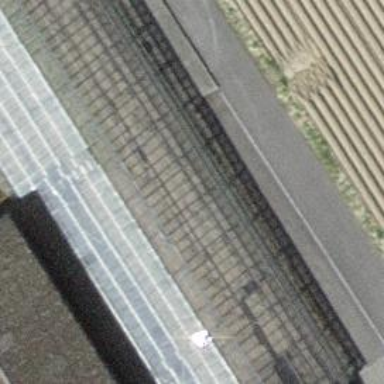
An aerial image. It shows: Greenhouse.